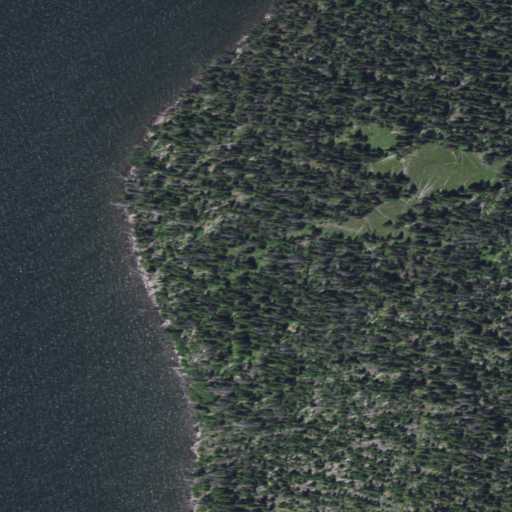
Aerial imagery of cape in Wyoming named Terrace Point containing evergreen forest, open water, grassland, and herbaceous wetlands